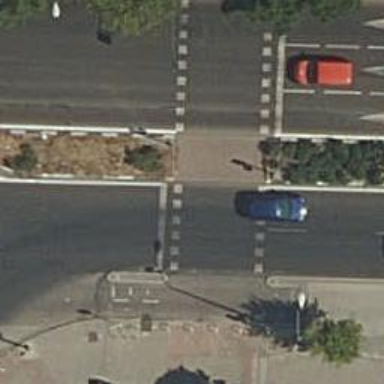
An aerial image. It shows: Kerb serving as barrier.